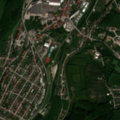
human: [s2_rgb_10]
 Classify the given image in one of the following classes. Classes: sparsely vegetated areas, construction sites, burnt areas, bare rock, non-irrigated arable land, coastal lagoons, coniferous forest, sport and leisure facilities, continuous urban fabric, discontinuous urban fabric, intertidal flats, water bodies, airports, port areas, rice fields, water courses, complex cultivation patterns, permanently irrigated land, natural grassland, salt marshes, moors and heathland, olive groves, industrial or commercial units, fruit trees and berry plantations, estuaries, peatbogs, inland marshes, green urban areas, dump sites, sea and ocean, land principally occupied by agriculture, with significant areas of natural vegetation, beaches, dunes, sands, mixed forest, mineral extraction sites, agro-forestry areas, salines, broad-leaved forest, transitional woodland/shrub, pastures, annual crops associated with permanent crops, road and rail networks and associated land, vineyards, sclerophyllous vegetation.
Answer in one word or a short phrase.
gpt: continuous urban fabric, discontinuous urban fabric, non-irrigated arable land, complex cultivation patterns, mixed forest